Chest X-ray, PA view. Patient: 53 years old, sex F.
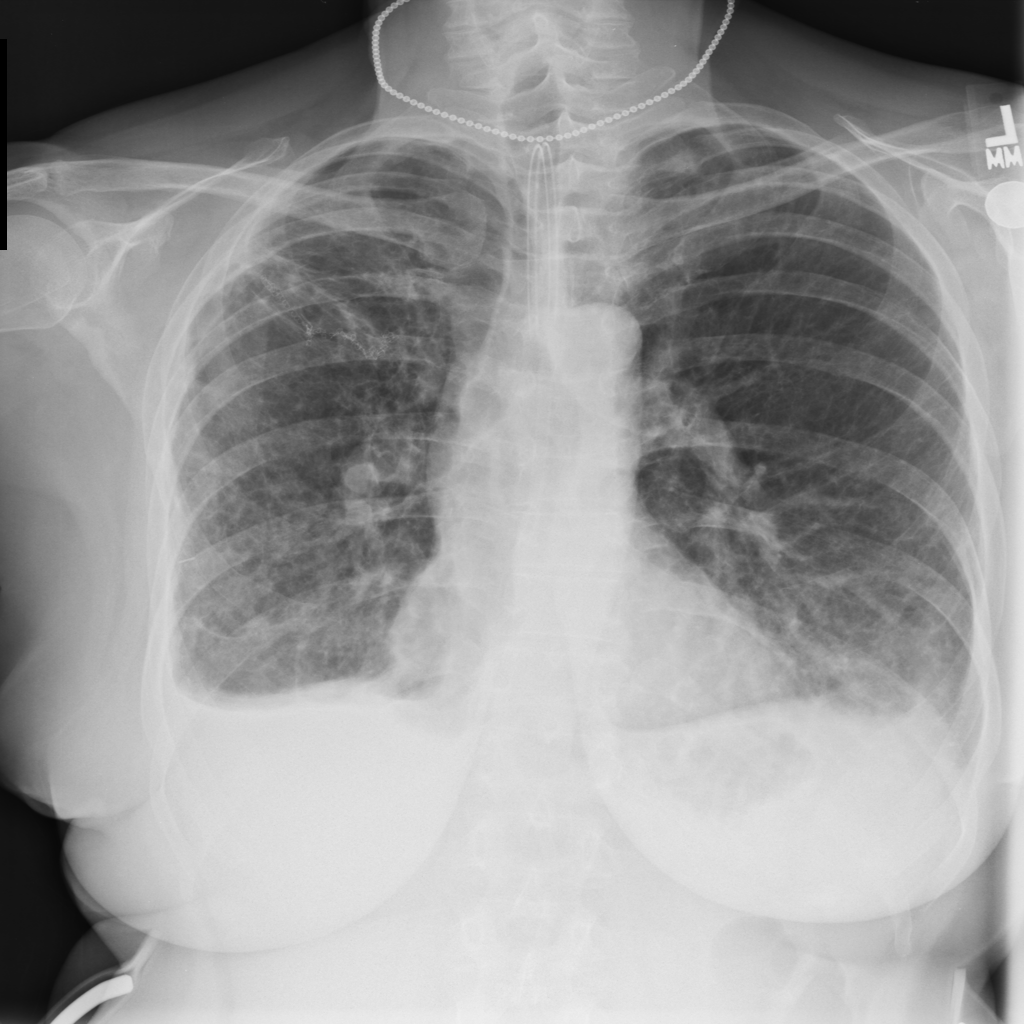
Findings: No Finding